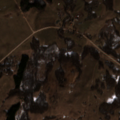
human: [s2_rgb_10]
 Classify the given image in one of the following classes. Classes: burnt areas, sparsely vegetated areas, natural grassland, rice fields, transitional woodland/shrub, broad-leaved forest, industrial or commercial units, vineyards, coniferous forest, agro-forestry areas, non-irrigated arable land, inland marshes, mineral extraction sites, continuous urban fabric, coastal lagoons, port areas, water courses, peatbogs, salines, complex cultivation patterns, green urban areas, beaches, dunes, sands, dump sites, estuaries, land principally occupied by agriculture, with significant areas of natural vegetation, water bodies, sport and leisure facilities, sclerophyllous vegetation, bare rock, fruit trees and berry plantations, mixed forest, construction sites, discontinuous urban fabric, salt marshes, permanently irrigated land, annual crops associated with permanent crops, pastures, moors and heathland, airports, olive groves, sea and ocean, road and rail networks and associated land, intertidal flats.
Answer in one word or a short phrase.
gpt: non-irrigated arable land, pastures, complex cultivation patterns, land principally occupied by agriculture, with significant areas of natural vegetation, broad-leaved forest